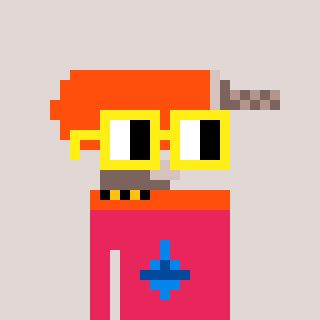
a pixel art character with square yellow glasses, a drill-shaped head and a redpinkish-colored body on a warm background